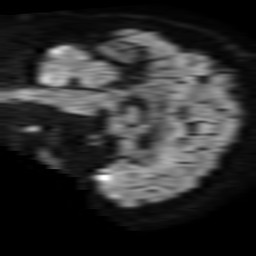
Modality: TRACE
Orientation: sagittal
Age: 60
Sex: male
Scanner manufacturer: philips
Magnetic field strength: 1.5 T
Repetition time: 3.4 s
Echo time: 0.06922 s